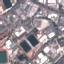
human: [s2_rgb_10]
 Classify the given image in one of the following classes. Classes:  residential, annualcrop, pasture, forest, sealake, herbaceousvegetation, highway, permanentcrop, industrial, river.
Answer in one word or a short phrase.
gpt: Industrial